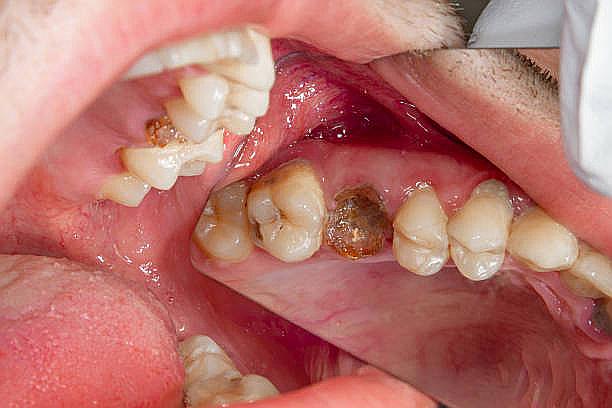
Condition: Gingivitis